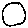
Label: circle